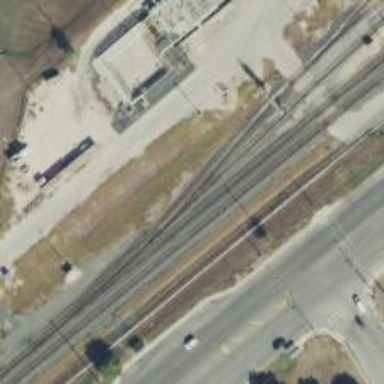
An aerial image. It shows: Site related to railway infrastructure.